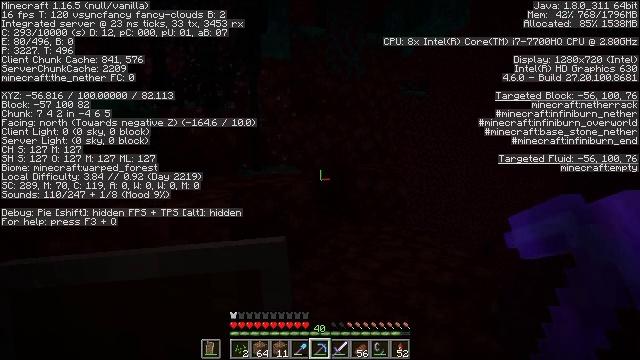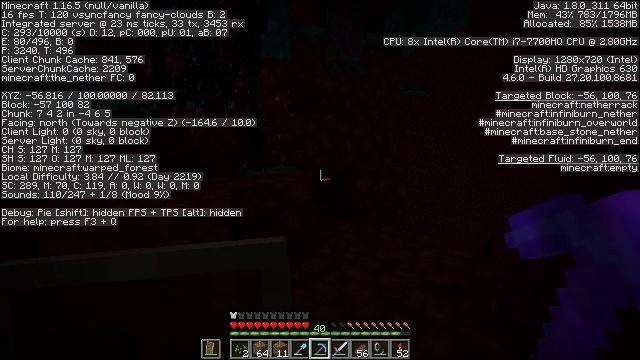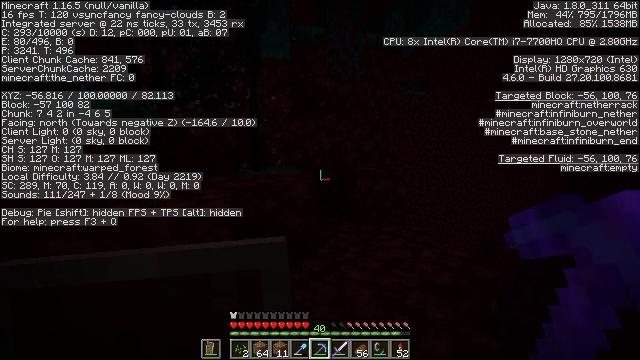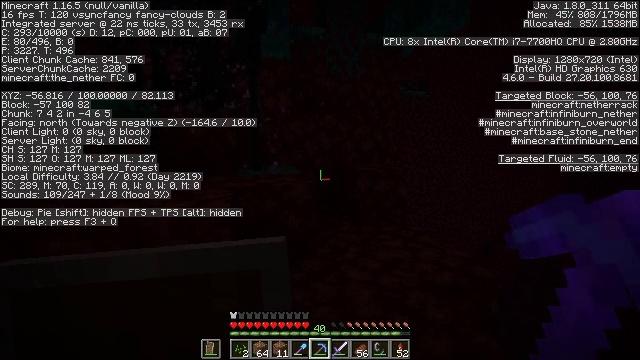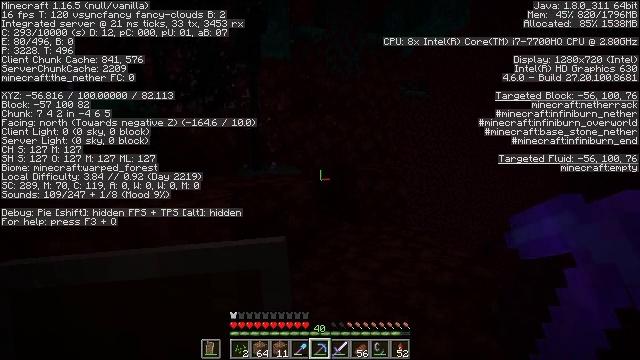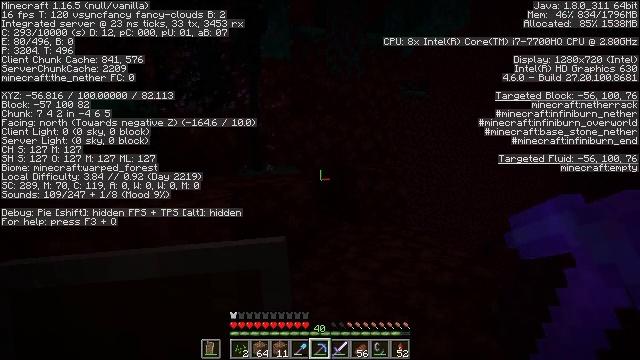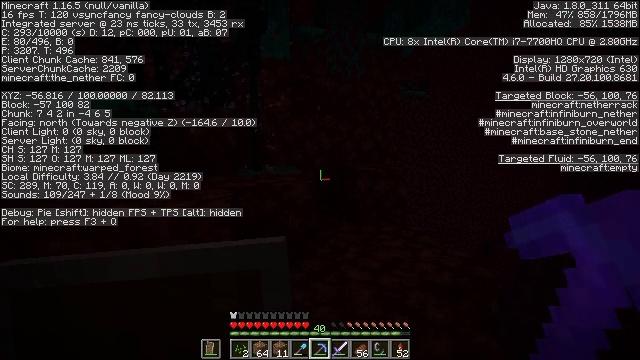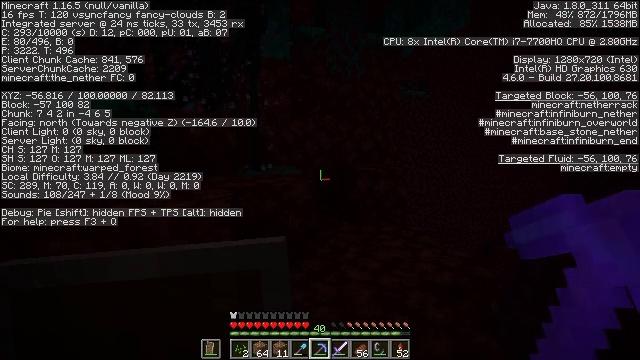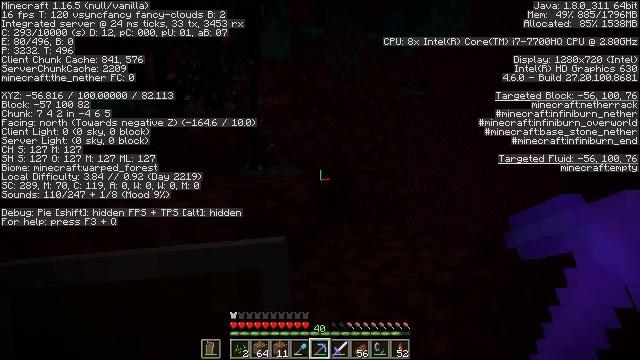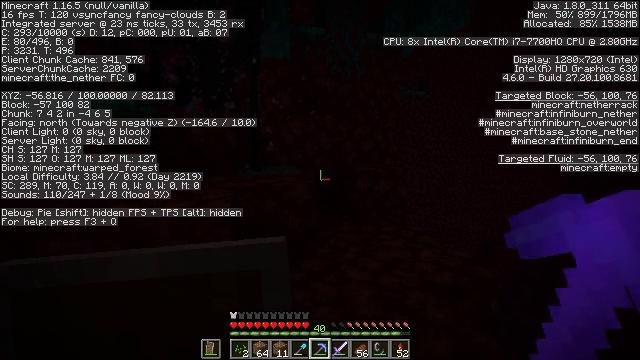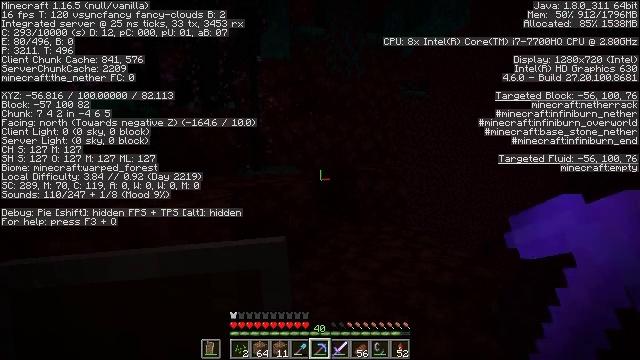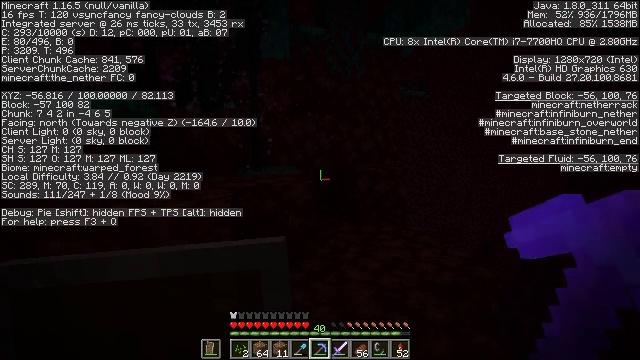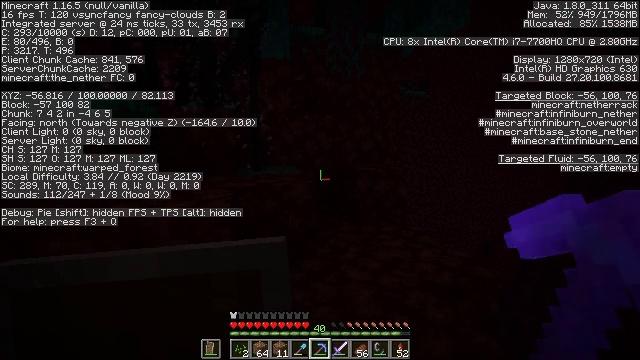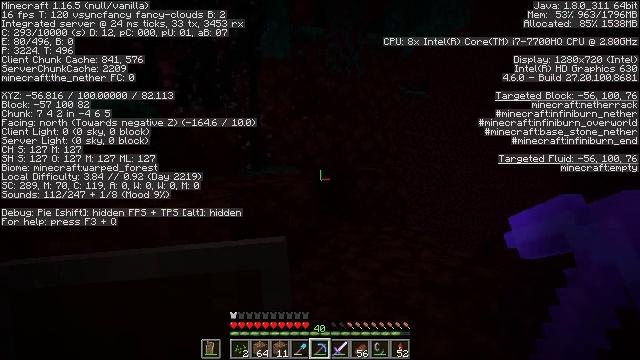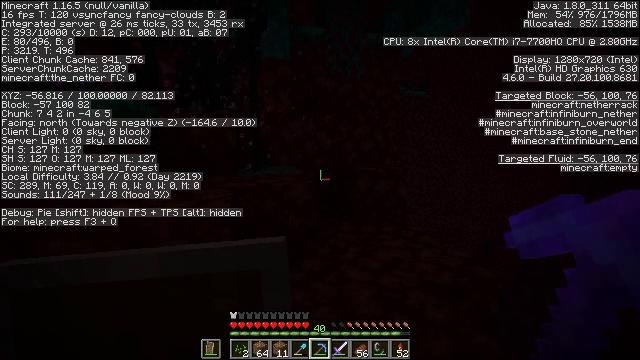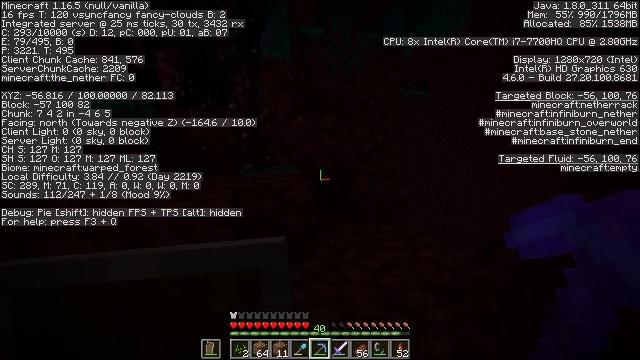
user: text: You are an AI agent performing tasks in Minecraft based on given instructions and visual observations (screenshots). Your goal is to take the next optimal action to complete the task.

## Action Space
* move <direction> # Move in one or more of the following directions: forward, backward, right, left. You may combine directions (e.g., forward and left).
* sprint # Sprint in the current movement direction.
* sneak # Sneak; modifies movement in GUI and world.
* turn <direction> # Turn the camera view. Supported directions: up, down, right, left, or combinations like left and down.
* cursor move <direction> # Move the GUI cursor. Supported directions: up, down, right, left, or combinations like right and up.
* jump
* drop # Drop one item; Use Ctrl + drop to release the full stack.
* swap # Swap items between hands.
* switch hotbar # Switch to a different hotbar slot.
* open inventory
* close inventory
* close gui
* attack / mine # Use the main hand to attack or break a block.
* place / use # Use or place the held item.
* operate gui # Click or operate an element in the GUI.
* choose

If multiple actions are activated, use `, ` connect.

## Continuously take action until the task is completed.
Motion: motion action
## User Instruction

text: Mine warped nylium in the Nether.
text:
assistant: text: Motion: no_op
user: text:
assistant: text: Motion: no_op
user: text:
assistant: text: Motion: no_op
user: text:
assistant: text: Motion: no_op
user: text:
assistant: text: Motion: no_op
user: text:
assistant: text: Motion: no_op
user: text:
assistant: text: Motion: no_op
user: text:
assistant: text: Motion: no_op
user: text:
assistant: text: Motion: no_op
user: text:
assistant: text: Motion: no_op
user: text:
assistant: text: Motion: no_op
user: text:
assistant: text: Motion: no_op
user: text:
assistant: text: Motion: no_op
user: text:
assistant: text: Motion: no_op
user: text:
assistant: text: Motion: no_op
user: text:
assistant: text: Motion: no_op
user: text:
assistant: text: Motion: no_op
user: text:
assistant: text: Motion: no_op
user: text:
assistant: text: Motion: no_op
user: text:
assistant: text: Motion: no_op
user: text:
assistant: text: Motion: no_op
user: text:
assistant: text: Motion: no_op
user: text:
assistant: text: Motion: no_op
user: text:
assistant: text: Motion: no_op
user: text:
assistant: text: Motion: no_op
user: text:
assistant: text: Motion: no_op
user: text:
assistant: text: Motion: no_op
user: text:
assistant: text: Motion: no_op
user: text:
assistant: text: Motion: no_op
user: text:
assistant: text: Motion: no_op